Interaction volume radius: 5 \u00c5
Interaction volume height: 15 \u00c5
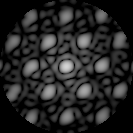
Disorder parameter: 0.2345